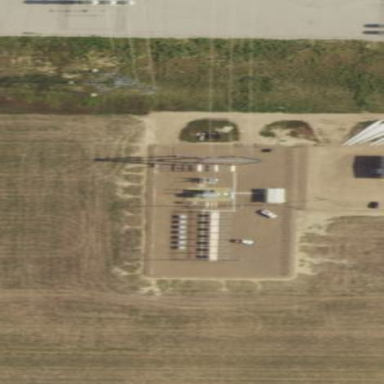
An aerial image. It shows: Generation substation.